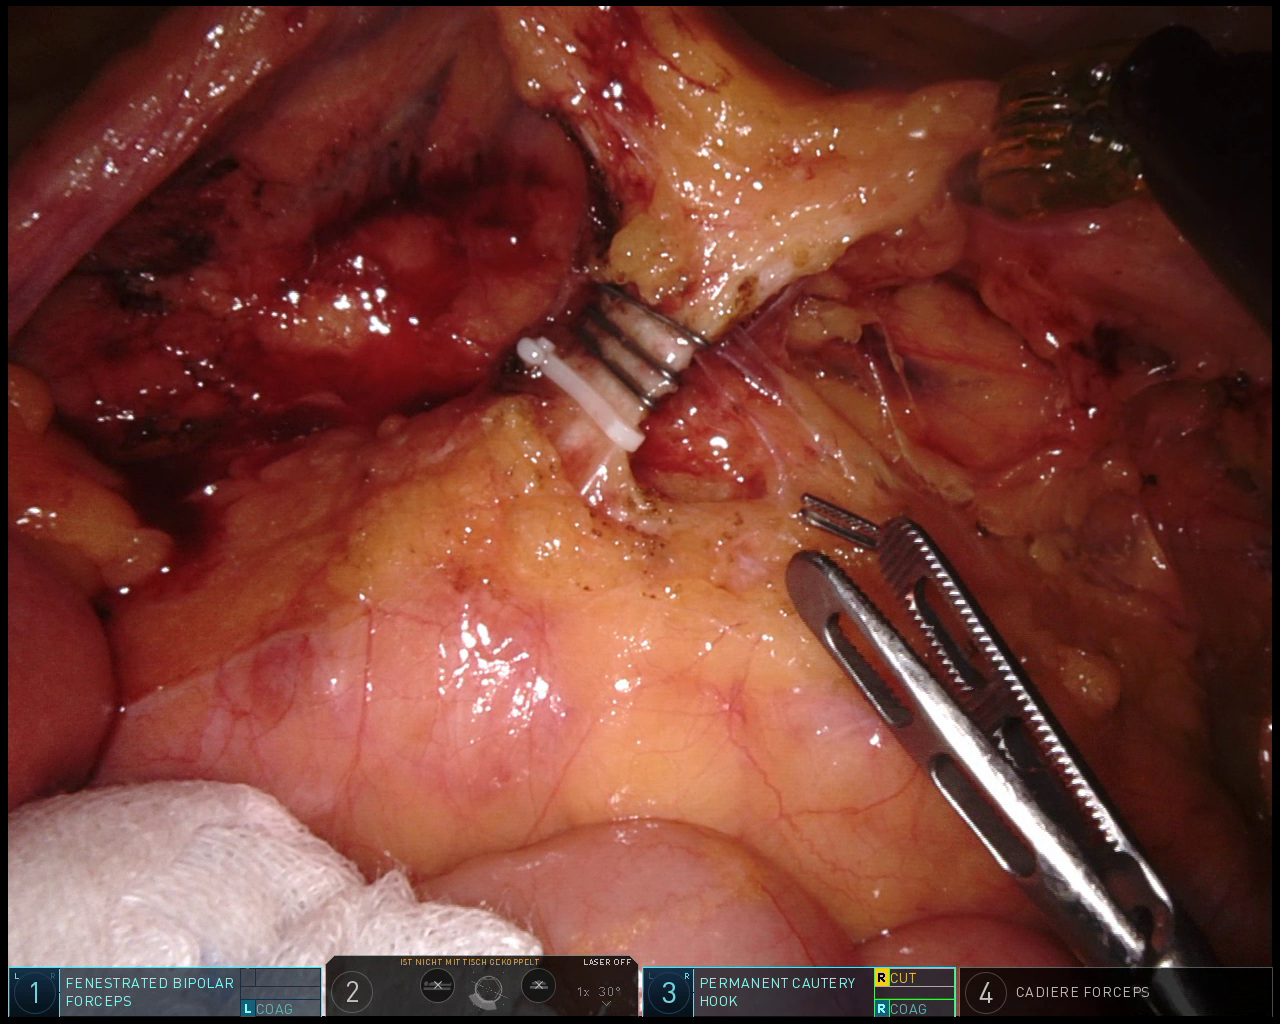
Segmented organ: small_intestine
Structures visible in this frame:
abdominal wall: no
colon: no
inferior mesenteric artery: yes
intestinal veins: no
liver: no
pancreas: no
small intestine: yes
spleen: no
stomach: no
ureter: yes
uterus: no
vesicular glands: no